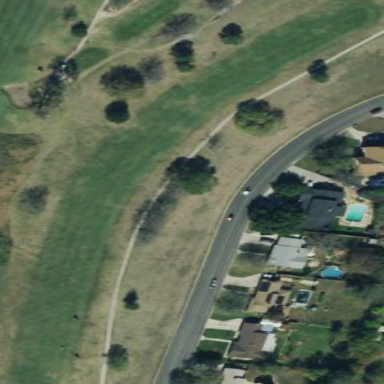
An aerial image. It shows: Grassy area designated as golf fairway.